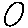
Label: circle